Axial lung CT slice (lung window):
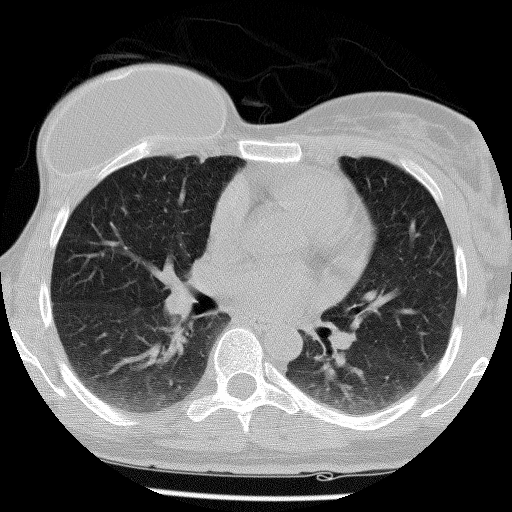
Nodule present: no